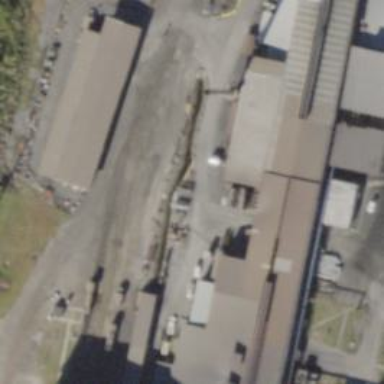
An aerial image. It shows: Rail spur service.